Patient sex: M
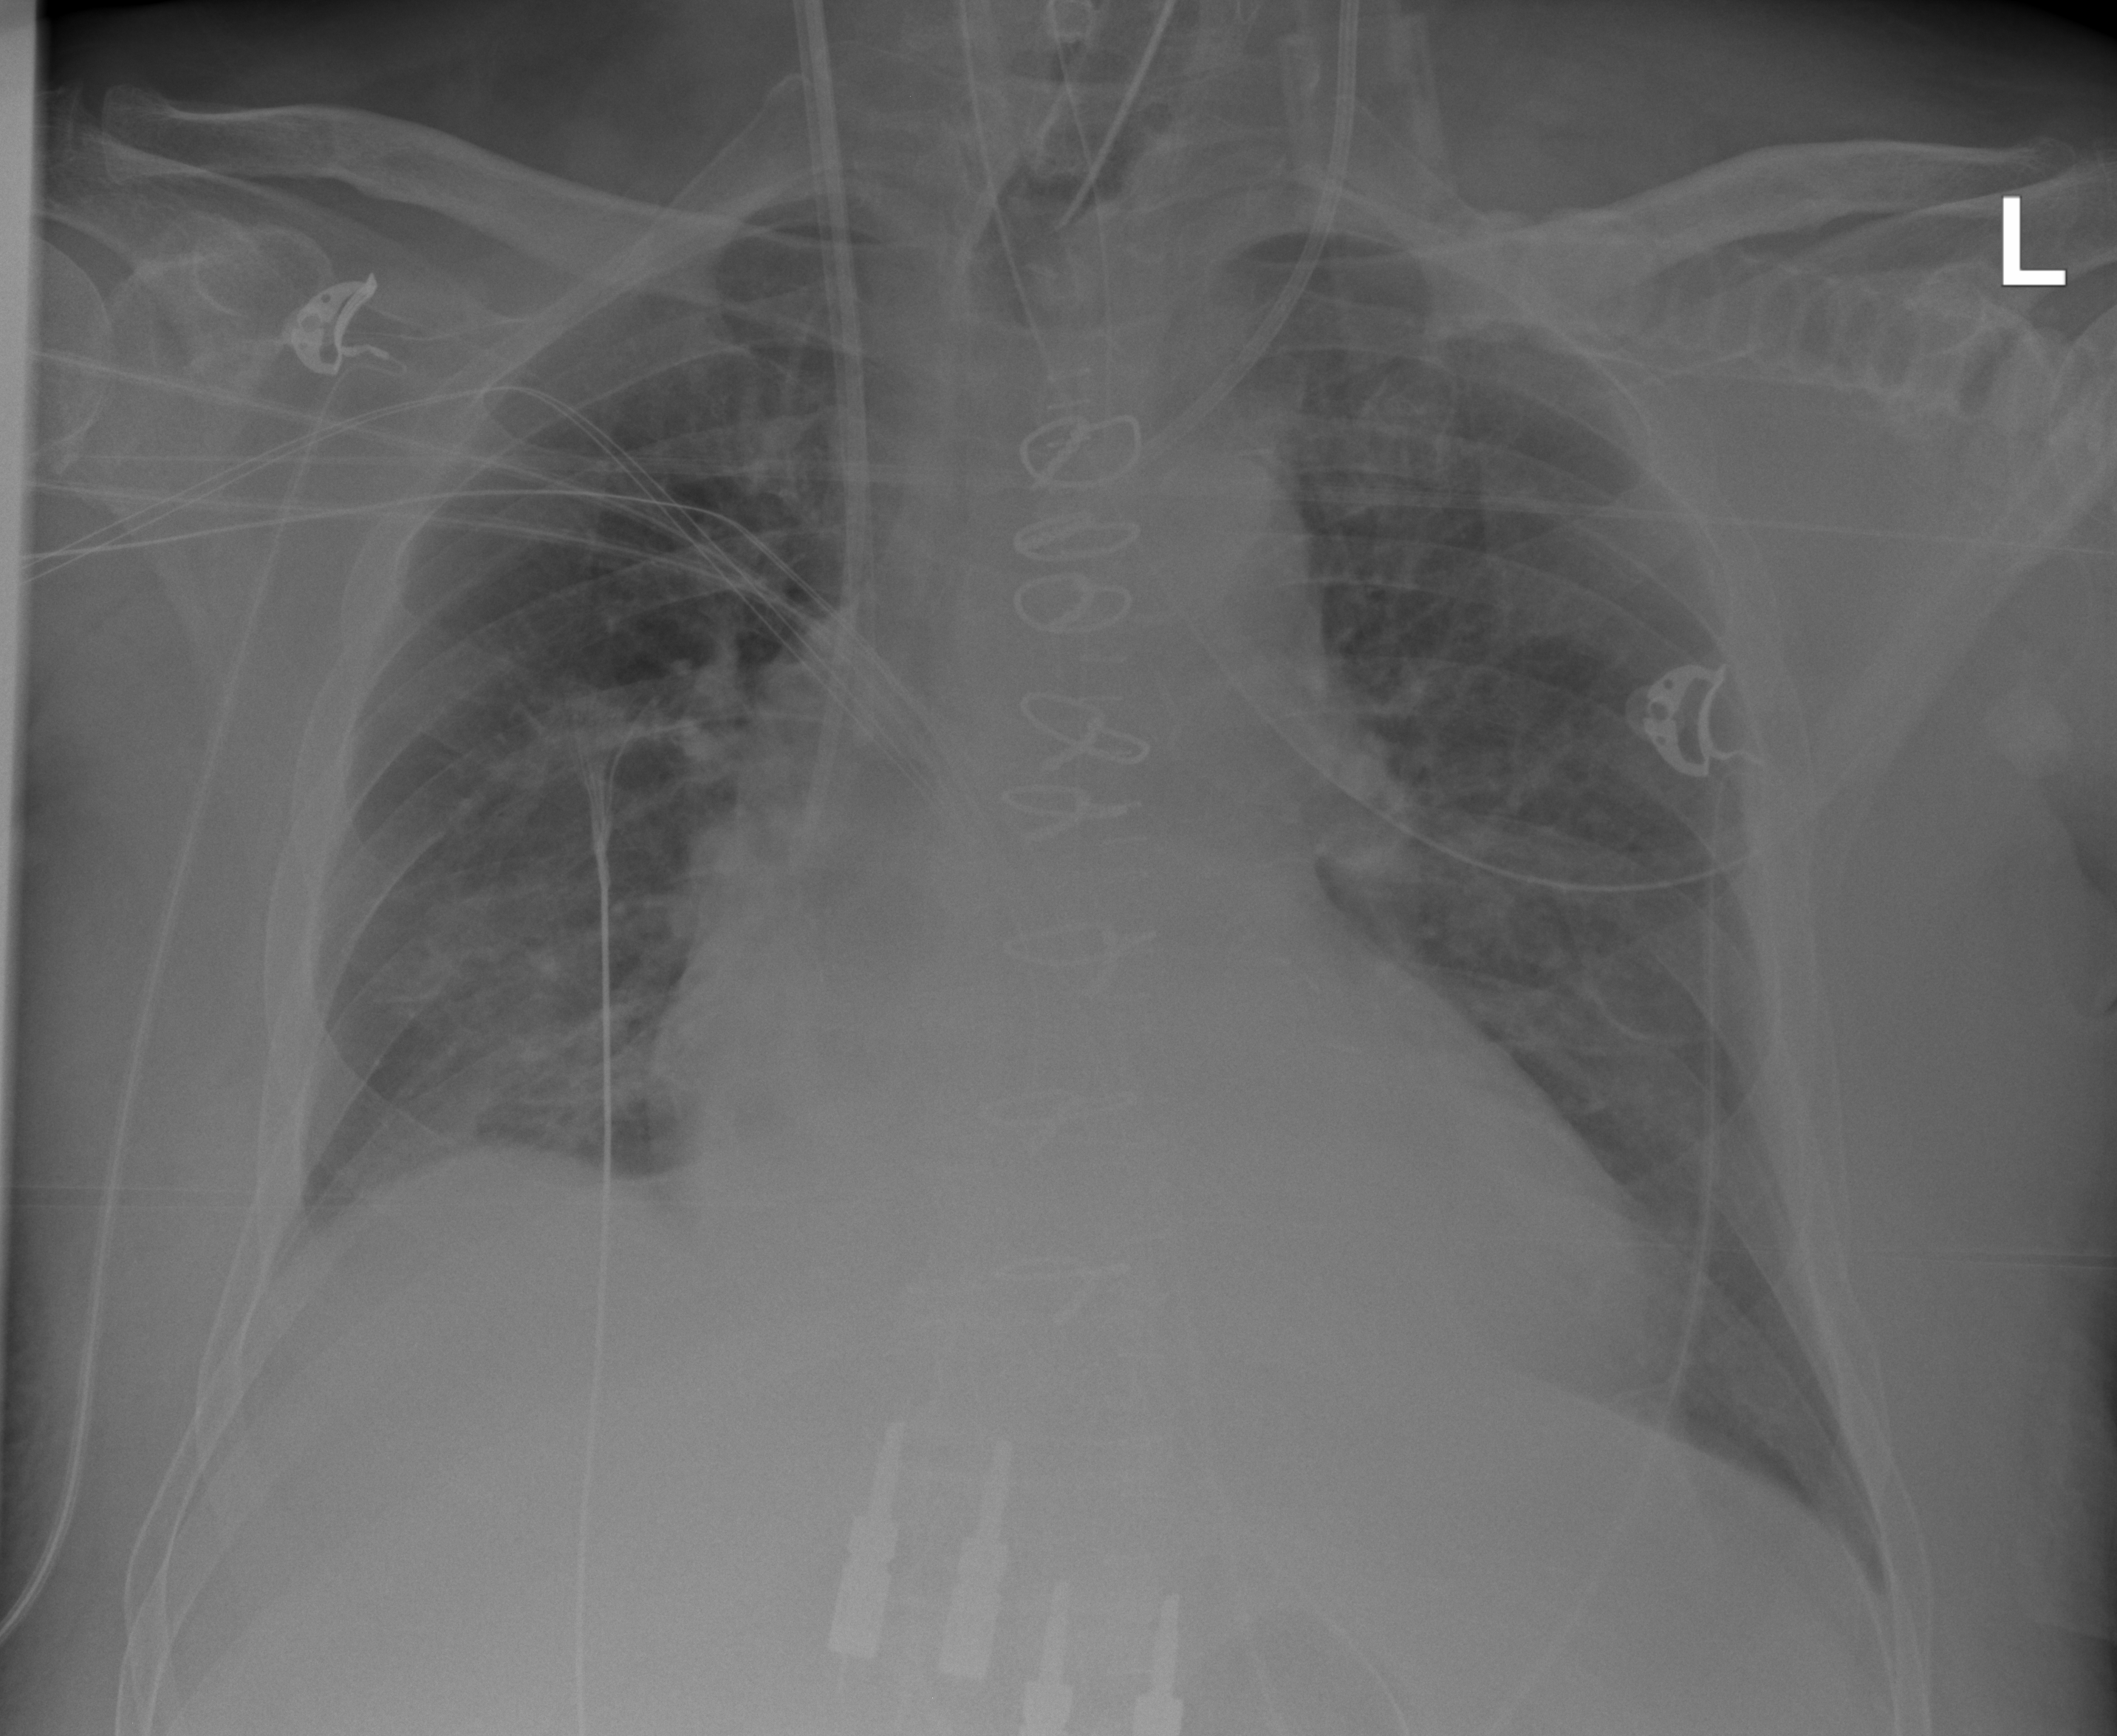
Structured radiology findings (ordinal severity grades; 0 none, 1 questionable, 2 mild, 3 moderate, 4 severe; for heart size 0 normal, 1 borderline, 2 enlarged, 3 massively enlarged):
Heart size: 2
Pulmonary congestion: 2
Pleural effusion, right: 1
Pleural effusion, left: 1
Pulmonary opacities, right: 0
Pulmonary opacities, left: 0
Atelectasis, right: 2
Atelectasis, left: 2